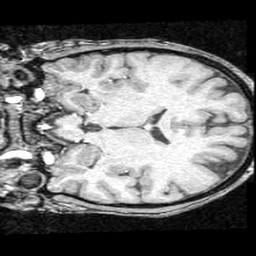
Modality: T1w
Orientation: coronal
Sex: male
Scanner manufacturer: ge
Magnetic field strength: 1.5 T
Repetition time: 21 s
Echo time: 0.008 s